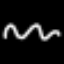
Label: squiggle